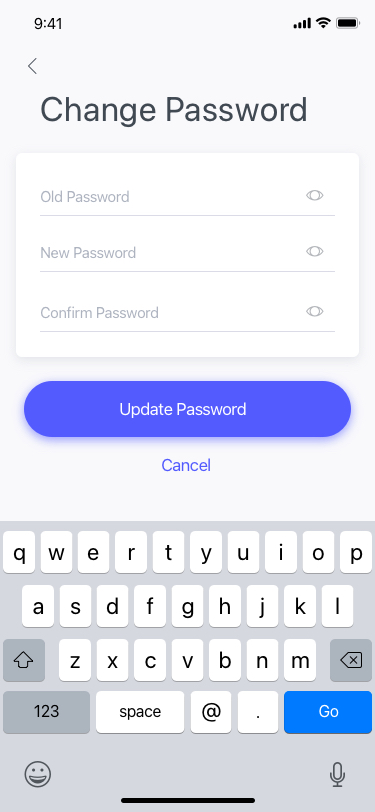
Text in this UI design:
Cancel
Update Password
New Password
Confirm Password
Old Password
Change Password